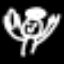
Label: angel